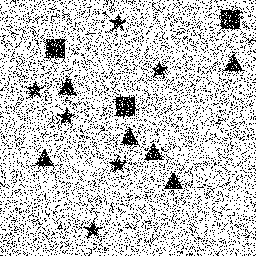
Squares: 3
Triangles: 6
Stars: 6
Total shapes: 15